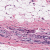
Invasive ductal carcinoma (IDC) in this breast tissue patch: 0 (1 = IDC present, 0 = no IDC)